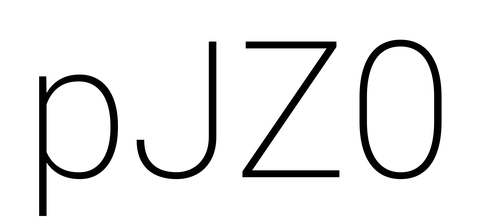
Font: Roboto_ExtraLight